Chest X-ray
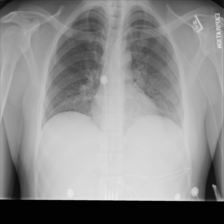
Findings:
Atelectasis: positive
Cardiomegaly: negative
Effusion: negative
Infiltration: positive
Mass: negative
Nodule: negative
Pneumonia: negative
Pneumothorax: negative
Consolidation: negative
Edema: negative
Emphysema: negative
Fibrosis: negative
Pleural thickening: negative
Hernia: negative